Question: I am developing an application. And i need to set the symbol of Indian rupee on text view which is set with the text as amount.
Symbol:

I am having the font or .TTF file of this in Assets/fonts folder.
And i tried to use it as :
'''
Typeface typeFace_Rupee = Typeface.createFromAsset(getAssets(),fonts/Rupee_Foradian.ttf");
TextView tvRupee = (TextView) findViewById(R.id.textview_rupee_mlsaa);
tvRupee.setTypeface(typeFace_Rupee);
// Tried to set symbol on text view as follows.
tvRupee.setText("'");
'''
As above setting font i got null pointer error.
In word file after choosing font and typing we got the symbol. but it is not working in android.
So what steps should i follow to do this...
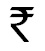
Answer:
Hi use this in Strings
For print :
'<string name="Rs">Rs</string>'
For print text:
'<string name="rs">Rs</string>'